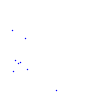
Particle: proton